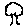
Label: tree